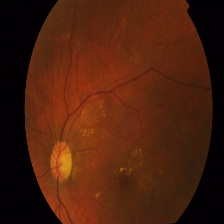
Diabetic retinopathy grade: Proliferative DR